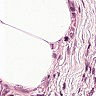
Metastatic tissue present: no